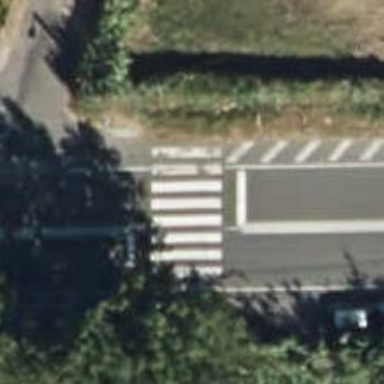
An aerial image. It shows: Marked crossing on the road.